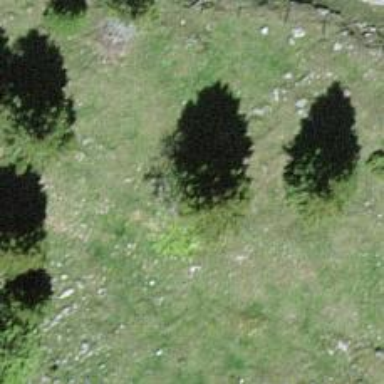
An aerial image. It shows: Needle-leaved tree in its natural environment.